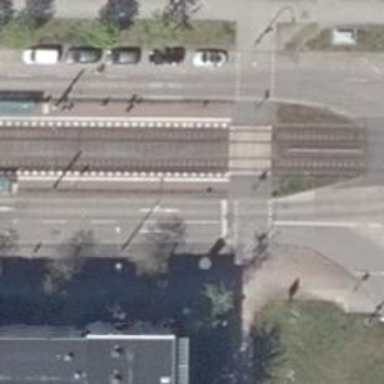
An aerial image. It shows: Uncontrolled tram railway crossing.